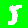
Digit: 5